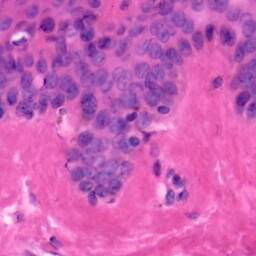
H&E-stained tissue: Skin